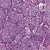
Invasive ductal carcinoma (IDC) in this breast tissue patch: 0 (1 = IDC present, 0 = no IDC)